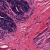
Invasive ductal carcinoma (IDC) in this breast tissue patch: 0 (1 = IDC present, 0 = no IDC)